Aerial crown-view tile of a tropical tree (Barro Colorado Island, Panama), acquired 20250616:
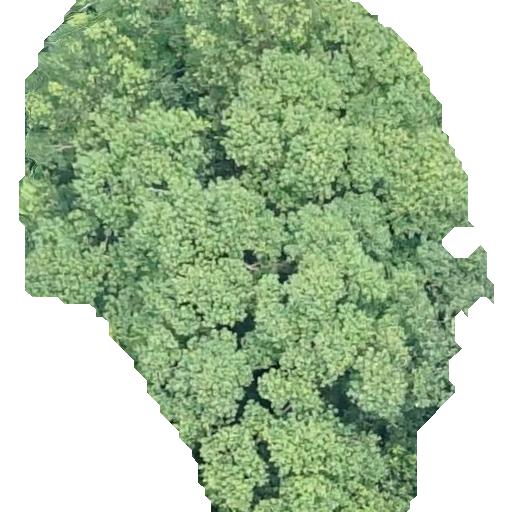
Species: Hieronyma alchorneoides
GBIF accepted scientific name: Hieronyma alchorneoides
Crown area: 317.433 m²